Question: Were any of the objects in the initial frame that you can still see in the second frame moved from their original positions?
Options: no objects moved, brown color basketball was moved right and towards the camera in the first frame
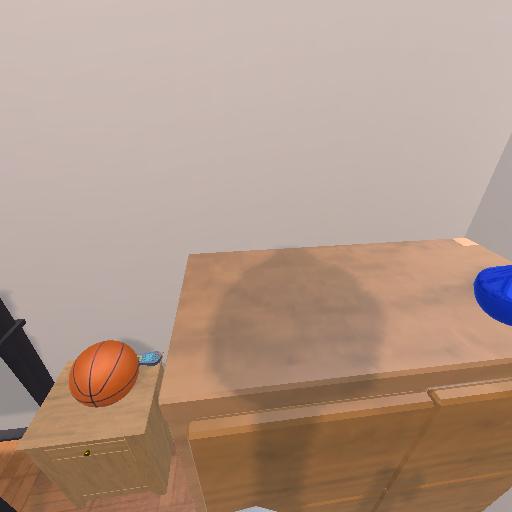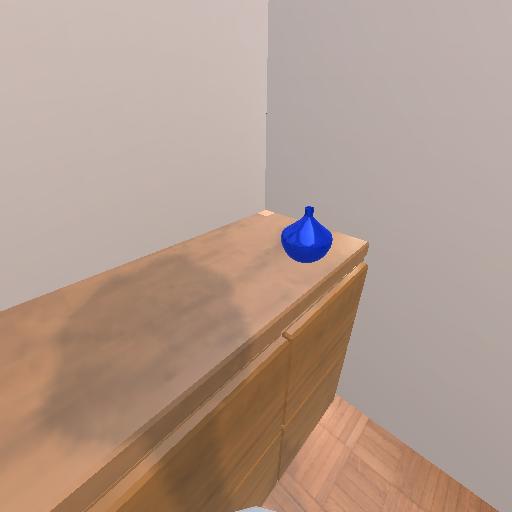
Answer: no objects moved